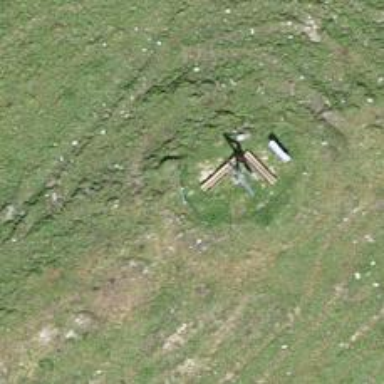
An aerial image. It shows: Bench.